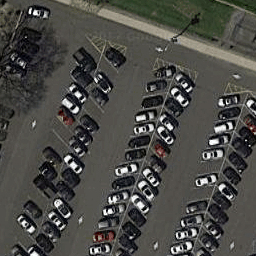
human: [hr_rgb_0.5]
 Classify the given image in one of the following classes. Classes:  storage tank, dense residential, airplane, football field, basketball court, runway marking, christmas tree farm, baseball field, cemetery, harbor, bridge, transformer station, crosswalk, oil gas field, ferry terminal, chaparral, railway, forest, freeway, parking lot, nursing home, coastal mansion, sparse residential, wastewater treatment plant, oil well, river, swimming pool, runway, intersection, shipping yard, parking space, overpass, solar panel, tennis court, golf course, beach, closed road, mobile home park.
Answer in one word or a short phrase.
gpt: parking lot